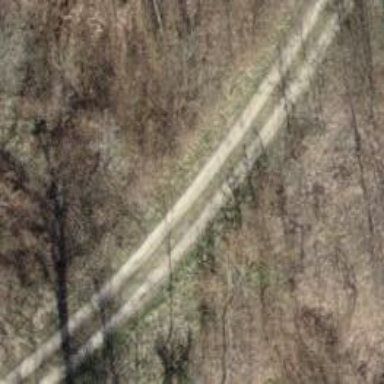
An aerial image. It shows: Gravel track with grade 3 tracktype.